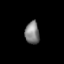
Tissue: lung
Cell type: Epithelial cells
Senescence score: 0.1384
Nuclear area (px): 317
Mean DAPI intensity: 128.678